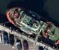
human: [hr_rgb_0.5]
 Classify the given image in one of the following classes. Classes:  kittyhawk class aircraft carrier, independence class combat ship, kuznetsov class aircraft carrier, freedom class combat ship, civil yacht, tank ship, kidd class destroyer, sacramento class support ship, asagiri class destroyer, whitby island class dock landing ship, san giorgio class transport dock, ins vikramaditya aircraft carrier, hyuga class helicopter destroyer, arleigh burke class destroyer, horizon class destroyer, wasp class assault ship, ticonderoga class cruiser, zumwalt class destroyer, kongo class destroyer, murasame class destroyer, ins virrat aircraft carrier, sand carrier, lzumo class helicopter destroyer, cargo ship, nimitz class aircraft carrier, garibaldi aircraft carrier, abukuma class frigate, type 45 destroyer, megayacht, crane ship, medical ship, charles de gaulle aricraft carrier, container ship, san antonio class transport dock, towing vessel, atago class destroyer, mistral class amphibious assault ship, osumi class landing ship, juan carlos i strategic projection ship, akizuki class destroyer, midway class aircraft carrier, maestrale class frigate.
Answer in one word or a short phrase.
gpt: Towing vessel